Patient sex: M
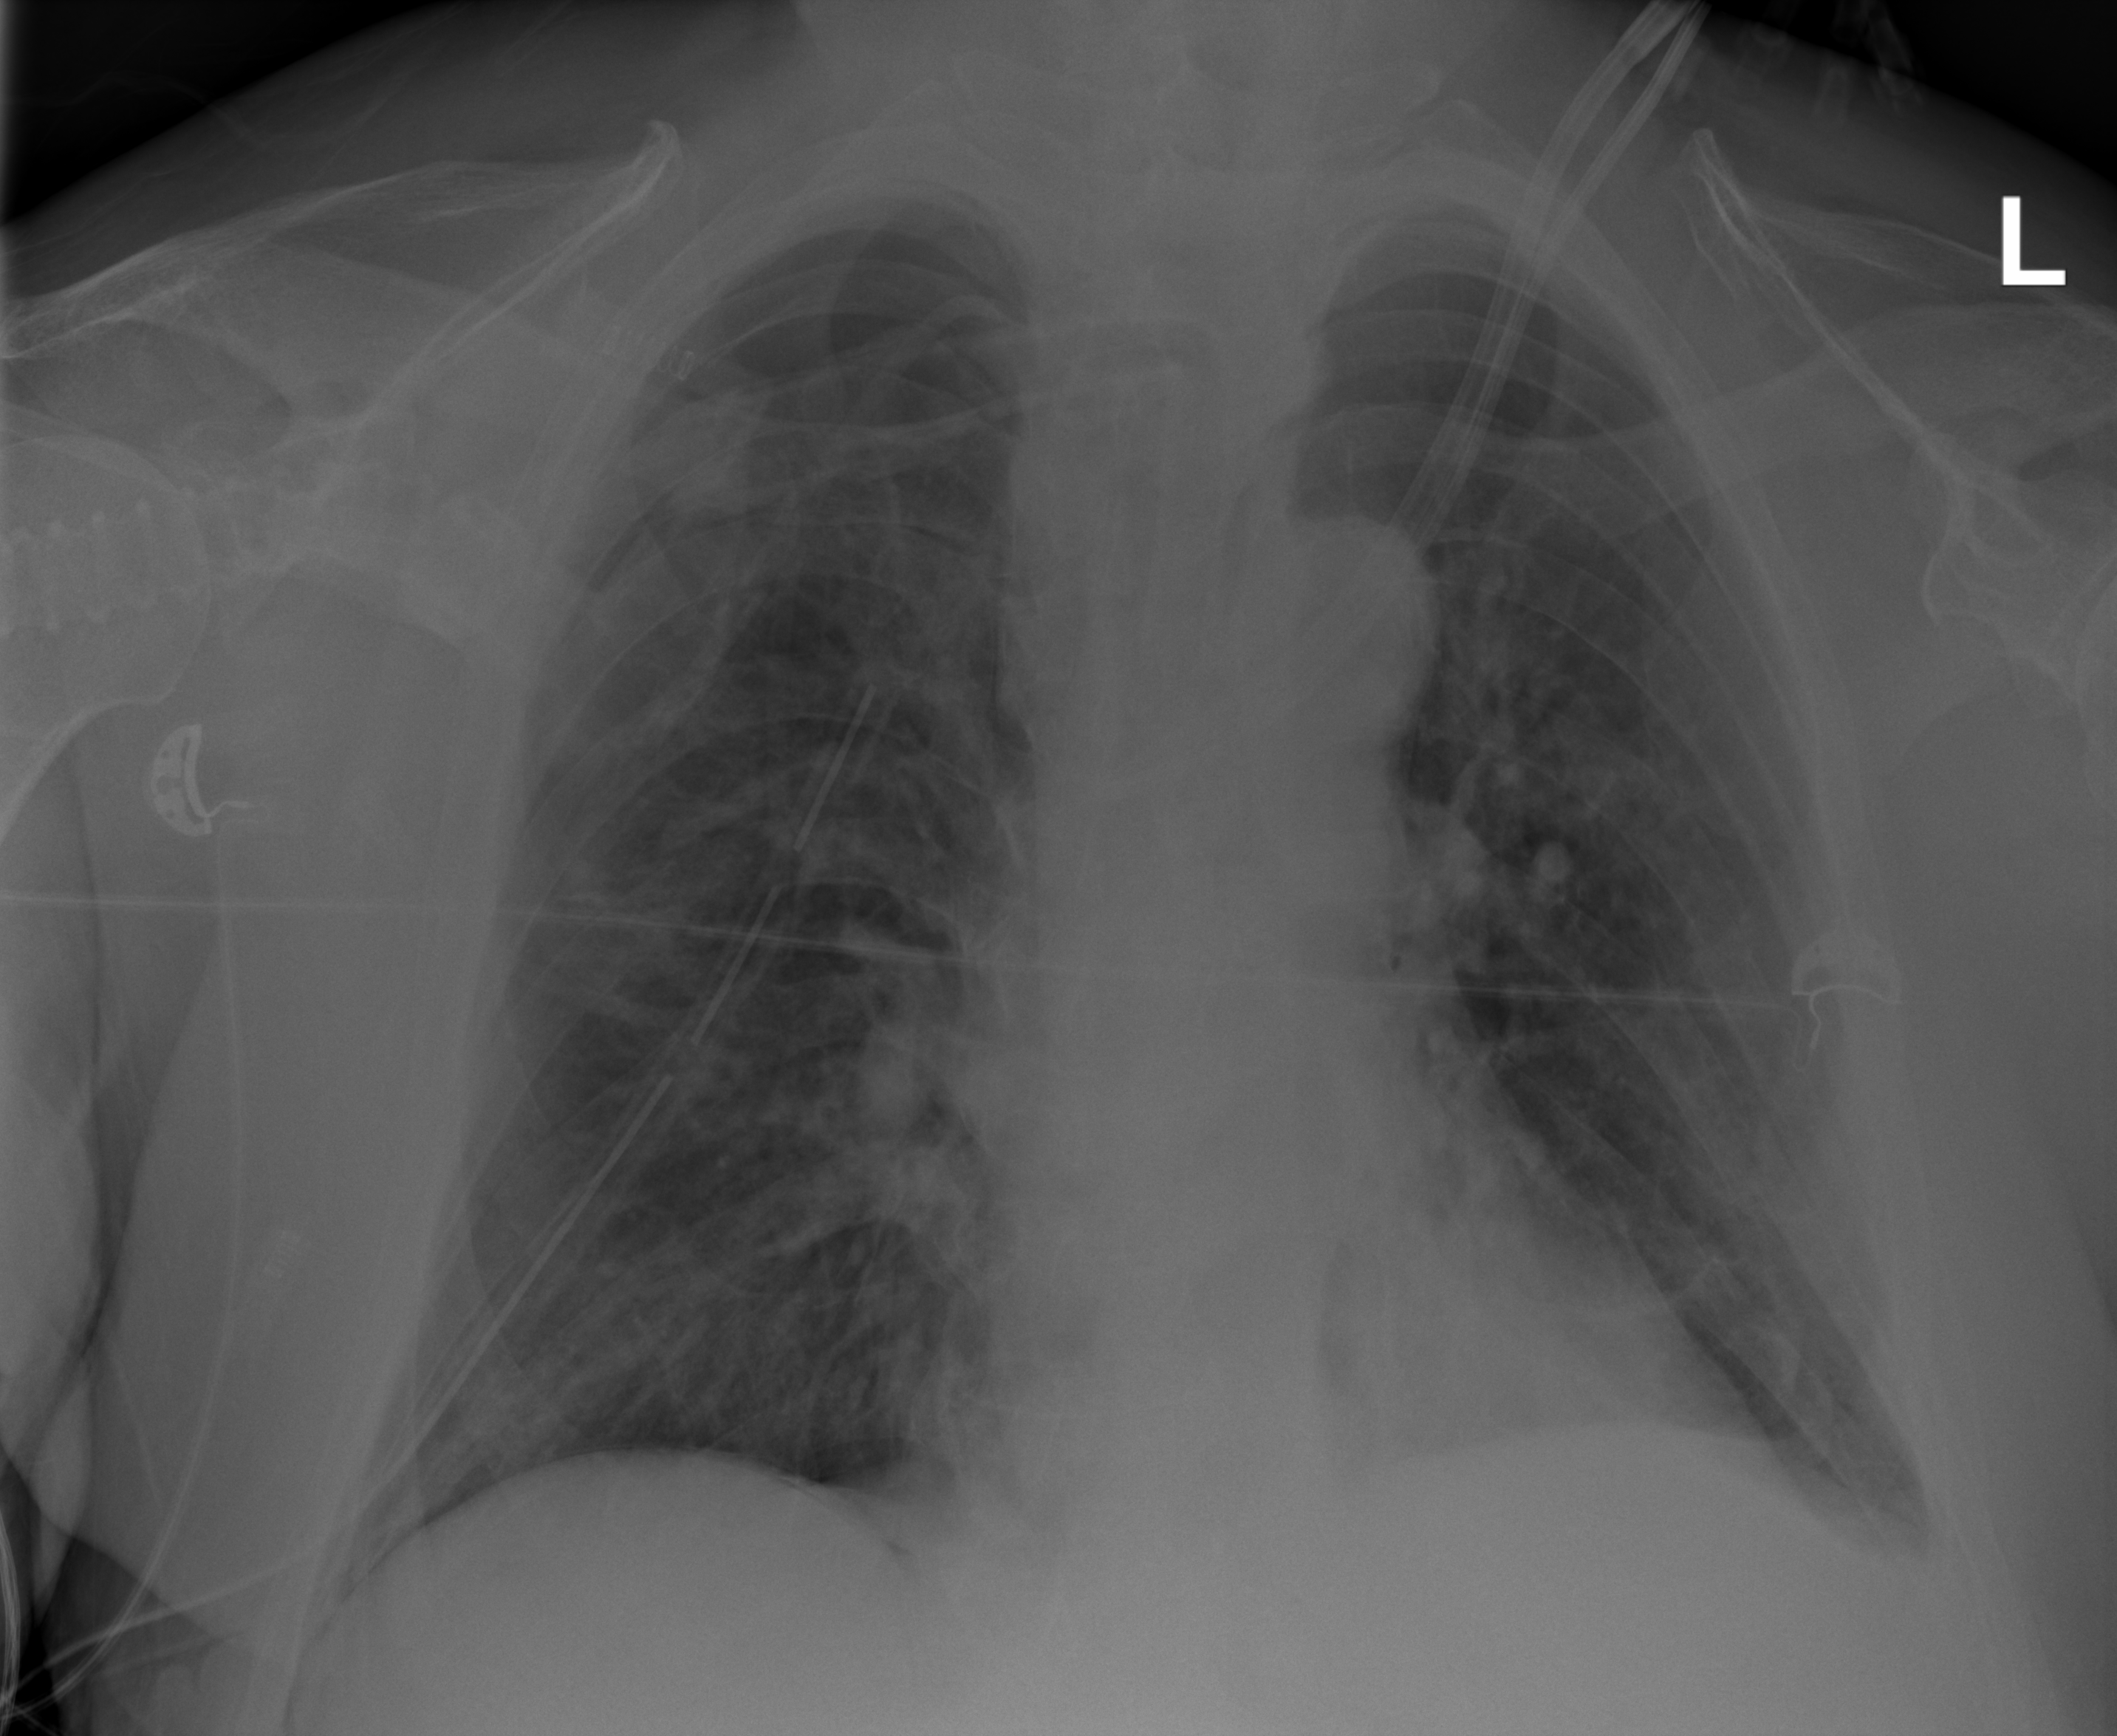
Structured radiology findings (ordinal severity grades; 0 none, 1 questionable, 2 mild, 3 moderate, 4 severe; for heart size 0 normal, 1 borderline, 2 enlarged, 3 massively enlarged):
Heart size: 0
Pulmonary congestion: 3
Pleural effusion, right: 0
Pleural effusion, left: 2
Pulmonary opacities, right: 2
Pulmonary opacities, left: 2
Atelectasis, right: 2
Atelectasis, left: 2